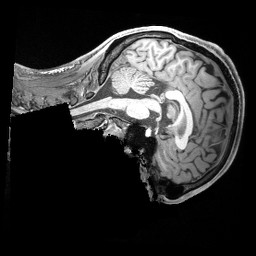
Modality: T1w
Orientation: sagittal
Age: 21
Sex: male
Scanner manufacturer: siemens
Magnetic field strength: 3 T
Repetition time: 2.4 s
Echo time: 0.00228 s